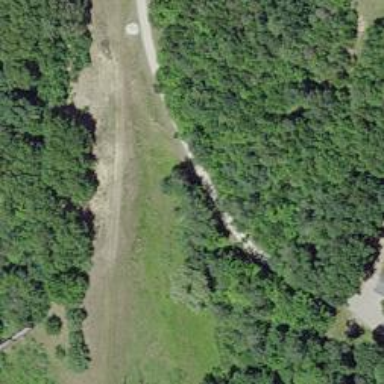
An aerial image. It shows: Driveway leading to service road.